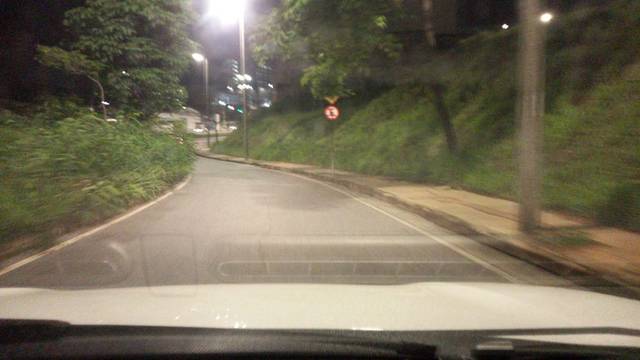
Region: Brazil
Coordinates: -19.894, -43.951